При повторной выдаче образца вся холодная вода также обновляется. Калориметр и горячая вода в измерениях не используются и предназначены только для транспортировки образца до рабочего места!
Налейте в металлическую кружку для измерений приблизительно $150~г$ воды комнатной температуры. Запишите точные значения её массы и температуры.
Запросите у дежурного по аудитории калориметр с горячей водой и стеклянным образцом внутри. Считайте, что образец и горячая вода в калориметре гарантированно достигают теплового равновесия при температуре $70~^\circ\mathrm C$. Для контроля температуры в транспортировочном контейнере используйте выданный вам термометр. При достижении температуры в калориметре $70\,^\circ\mathrm C$ выньте стекло из стакана с водой, быстро оботрите его салфеткой и поместите в подготовленную металлическую кружку с водой комнатной температуры. В дальнейшей работе транспортировочный калориметр и горячая вода в нем не используются, но остаются на вашем рабочем месте до конца тура. Согните хвостик проволочного крепления на стеклянном образце так, чтобы он не выступал из воды. Накройте воду в кружке прозрачной пластиковой крышкой и вставьте в отверстие крышки термометр.
Проведите измерение зависимости температуры воды в кружке от времени. Во время измерений помешивайте воду в кружке, вращая крышку вместе с термометром. Проводите измерения не менее 30 минут.
После завершения эксперимента измерьте массу стеклянного образца. Массой проволоки можно пренебречь.
Постройте график измеренной зависимости. Укажите максимальную достигнутую температуру воды в кружке $T_{\max}$. Рассчитайте удельную теплоёмкость стекла на основе этих данных, считая, что тепловые потери отсутствуют. В расчетах пренебрегайте теплоёмкостью проволочки. Удельная теплоёмкость материала кружки: $470~Дж/(кг \cdot\, ^\circ\mathrm C)$. Удельная теплоёмкость воды: $4200~Дж/(кг \cdot\, ^\circ \mathrm C)$. Считайте, что вся масса кружки во время эксперимента имеет температуру, равную температуре воды.
Так как теплопроводность стекла достаточно низкая, образец отдает тепло сравнительно медленно. Предложите способ оценки тепла, которое кружка отдает окружающей среде за время всего эксперимента. Воспользуйтесь им для вычисления более точного значения удельной теплоемкости стекла. Для этого используйте график ранее измеренной зависимости. Считайте, что мощность тепловых потерь кружки с водой пропорциональна разности температур воды внутри неё и температуры окружающего воздуха.
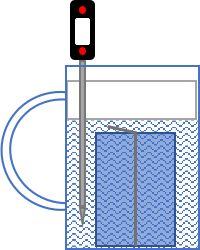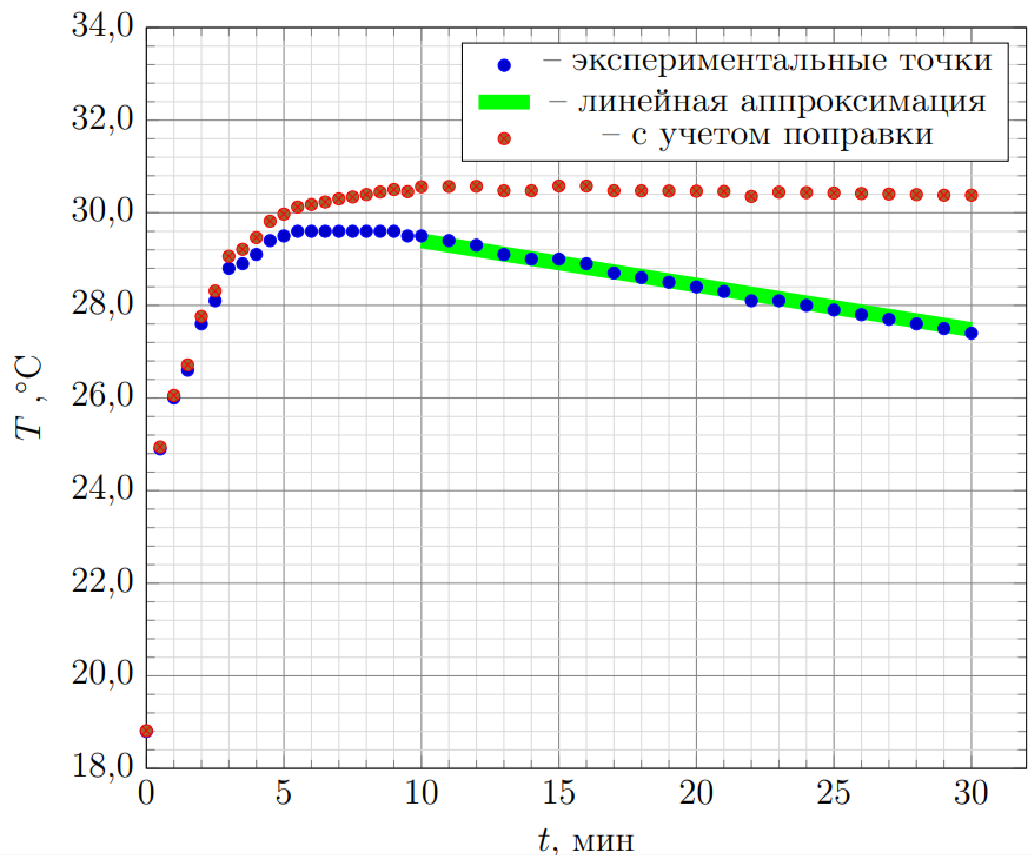
Налейте в металлическую кружку для измерений приблизительно $150~г$ воды комнатной температуры. Запишите точные значения её массы и температуры.
Решение: Измерим массу воды в кружке: Измерим комнатную температуру, убедившись, что она совпадает с температурой воды:
Ответ: \[m_{в}=151~ г\]  Измерим комнатную температуру, убедившись, что она совпадает с температурой воды:
Ответ: \[T_{в} = 18.8\, ^\circ \mathrm C\]

Запросите у дежурного по аудитории калориметр с горячей водой и стеклянным образцом внутри. Считайте, что образец и горячая вода в калориметре гарантированно достигают теплового равновесия при температуре $70~^\circ\mathrm C$. Для контроля температуры в транспортировочном контейнере используйте выданный вам термометр.
Решение: Начальная температура стекла перед погружением в кружку с водой комнатной температуры:
Ответ: \[T_{с} = 70\,^\circ\mathrm C\]

Проведите измерение зависимости температуры воды в кружке от времени. Во время измерений помешивайте воду в кружке, вращая крышку вместе с термометром. Проводите измерения не менее 30 минут.
Решение: Поместим стекло в сосуд с водой комнатной температуры, закроем крышкой и вставим термометр. Проведем измерения температуры воды в кружке от времени, перемешивая воду термометром. Занесем данные в таблицу. | $t,~ мин$ | $T ,~^\circ\mathrm C$ | $S, ~10^3 ~^\circ \mathrm C \cdot {с}$ | $T+\Delta T,~ ^\circ\mathrm C$ | | --- | --- | --- | --- | --- | --- | --- | --- | | 0.0 | 18.8 | 0.09 | 18.8 | 11.0 | 29.4 | 7.01 | 30.6 | | 0.5 | 24.9 | 0.26 | 24.9 | 12.0 | 29.3 | 7.63 | 30.6 | | 1.0 | 26.0 | 0.45 | 26.1 | 13.0 | 29.1 | 8.25 | 30.5 | | 1.5 | 26.6 | 0.70 | 26.7 | 14.0 | 29.0 | 8.86 | 30.5 | | 2.0 | 27.6 | 0.97 | 27.8 | 15.0 | 29.0 | 9.47 | 30.6 | | 2.5 | 28.1 | 1.26 | 28.3 | 16.0 | 28.9 | 10.07 | 30.6 | | 3.0 | 28.8 | 1.56 | 29.1 | 17.0 | 28.7 | 10.66 | 30.5 | | 3.5 | 28.9 | 1.87 | 29.2 | 18.0 | 28.6 | 11.25 | 30.5 | | 4.0 | 29.1 | 2.18 | 29.5 | 19.0 | 28.5 | 11.82 | 30.5 | | 4.5 | 29.4 | 2.50 | 29.8 | 20.0 | 28.4 | 12.40 | 30.5 | | 5.0 | 29.5 | 2.83 | 30.0 | 21.0 | 28.3 | 12.96 | 30.5 | | 5.5 | 29.6 | 3.15 | 30.1 | 22.0 | 28.1 | 13.52 | 30.4 | | 6.0 | 29.6 | 3.47 | 30.2 | 23.0 | 28.1 | 14.07 | 30.4 | | 6.5 | 29.6 | 3.80 | 30.2 | 24.0 | 28.0 | 14.62 | 30.4 | | 7.0 | 29.6 | 4.12 | 303 | 25.0 | 27.9 | 15.17 | 30.4 | | 7.5 | 29.6 | 4.45 | 30.3 | 26.0 | 27.8 | 15.70 | 30.4 | | 8.0 | 29.6 | 4.77 | 30.4 | 27.0 | 27.7 | 16.23 | 30.4 | | 8.5 | 29.6 | 5.09 | 30.4 | 28.0 | 27.6 | 16.76 | 30.4 | | 9.0 | 29.6 | 5.42 | 30.5 | 29.0 | 27.5 | 17.28 | 30.4 | | 9.5 | 29.5 | 5.74 | 305 | 30.0 | 27.4 | $-$ | $-$ | | 10.0 | 29.5 | 6.38 | 30.6 | $-$ | $-$ | $-$ | $-$ |
Ответ: | $t,~ мин$ | $T ,~^\circ\mathrm C$ | $S, ~10^3 ~^\circ \mathrm C \cdot {с}$ | $T+\Delta T,~ ^\circ\mathrm C$ | | --- | --- | --- | --- | --- | --- | --- | --- | | 0.0 | 18.8 | 0.09 | 18.8 | 11.0 | 29.4 | 7.01 | 30.6 | | 0.5 | 24.9 | 0.26 | 24.9 | 12.0 | 29.3 | 7.63 | 30.6 | | 1.0 | 26.0 | 0.45 | 26.1 | 13.0 | 29.1 | 8.25 | 30.5 | | 1.5 | 26.6 | 0.70 | 26.7 | 14.0 | 29.0 | 8.86 | 30.5 | | 2.0 | 27.6 | 0.97 | 27.8 | 15.0 | 29.0 | 9.47 | 30.6 | | 2.5 | 28.1 | 1.26 | 28.3 | 16.0 | 28.9 | 10.07 | 30.6 | | 3.0 | 28.8 | 1.56 | 29.1 | 17.0 | 28.7 | 10.66 | 30.5 | | 3.5 | 28.9 | 1.87 | 29.2 | 18.0 | 28.6 | 11.25 | 30.5 | | 4.0 | 29.1 | 2.18 | 29.5 | 19.0 | 28.5 | 11.82 | 30.5 | | 4.5 | 29.4 | 2.50 | 29.8 | 20.0 | 28.4 | 12.40 | 30.5 | | 5.0 | 29.5 | 2.83 | 30.0 | 21.0 | 28.3 | 12.96 | 30.5 | | 5.5 | 29.6 | 3.15 | 30.1 | 22.0 | 28.1 | 13.52 | 30.4 | | 6.0 | 29.6 | 3.47 | 30.2 | 23.0 | 28.1 | 14.07 | 30.4 | | 6.5 | 29.6 | 3.80 | 30.2 | 24.0 | 28.0 | 14.62 | 30.4 | | 7.0 | 29.6 | 4.12 | 303 | 25.0 | 27.9 | 15.17 | 30.4 | | 7.5 | 29.6 | 4.45 | 30.3 | 26.0 | 27.8 | 15.70 | 30.4 | | 8.0 | 29.6 | 4.77 | 30.4 | 27.0 | 27.7 | 16.23 | 30.4 | | 8.5 | 29.6 | 5.09 | 30.4 | 28.0 | 27.6 | 16.76 | 30.4 | | 9.0 | 29.6 | 5.42 | 30.5 | 29.0 | 27.5 | 17.28 | 30.4 | | 9.5 | 29.5 | 5.74 | 305 | 30.0 | 27.4 | $-$ | $-$ | | 10.0 | 29.5 | 6.38 | 30.6 | $-$ | $-$ | $-$ | $-$ | Ответ: $t,~ мин$$T ,~^\circ\mathrm C$$S, ~10^3 ~^\circ \mathrm C \cdot {с}$$T+\Delta T,~ ^\circ\mathrm C$0.018.8 0.0918.811.029.4 7.0130.60.524.9 0.2624.912.029.37.6330.61.026.0 0.4526.113.029.1 8.2530.51.526.6 0.7026.714.029.08.8630.52.027.6 0.9727.815.029.0 9.4730.62.528.11.2628.316.028.9 10.0730.63.028.8 1.5629.117.028.7 10.6630.53.528.9 1.8729.218.028.6 11.2530.54.029.1 2.1829.519.028.5 11.8230.54.529.4 2.5029.820.028.4 12.4030.55.029.52.8330.021.028.312.9630.55.529.63.1530.122.028.113.5230.46.029.63.4730.223.028.114.0730.46.529.63.8030.224.028.014.6230.47.029.64.1230325.027.915.1730.47.529.64.4530.326.027.815.7030.48.029.64.7730.427.027.716.2330.48.529.65.0930.428.027.616.7630.49.029.65.4230.529.027.517.2830.49.529.55.7430530.027.4$-$$-$10.029.56.3830.6$-$$-$$-$$-$

После завершения эксперимента измерьте массу стеклянного образца. Массой проволоки можно пренебречь.
Ответ: \[m_\text{c}=242.5~г\]

Постройте график измеренной зависимости. Укажите максимальную достигнутую температуру воды в кружке $T_{\max}$. Рассчитайте удельную теплоёмкость стекла на основе этих данных, считая, что тепловые потери отсутствуют. В расчетах пренебрегайте теплоёмкостью проволочки. Удельная теплоёмкость материала кружки: $470~Дж/(кг \cdot\, ^\circ\mathrm C)$. Удельная теплоёмкость воды: $4200~Дж/(кг \cdot\, ^\circ \mathrm C)$. Считайте, что вся масса кружки во время эксперимента имеет температуру, равную температуре воды.
Решение: Построим график исследованной зависимости температуры внутри стакана от времени. Видно, что через время $t_{\max}=7.5~ мин$ температура в воды в кружке достигает максимума: Рассчитаем на основе этих данных удельную теплоемкость стекла без учета тепловых потерь. Считая, что к моменту достижения водой максимальной температуры установилось тепловое равновесие, а обмена теплом с окружающей средой не происходило запишем уравнение теплового баланса:\begin{equation}C_{в} m_{в} (T_{\max}-T_{в}) + C_{к} m_{к} (T_{\max}-T_{в}) =C'_{с} m_{с} (T_{с}-T_{\max}),\end{equation}где $C_\text{в}=4200 \ \text{Дж}/(\text{кг}\cdot\,^\circ\mathrm C)$ — удельная теплоемкость воды, $C_\text{к}=470 \ \text{Дж}/(\text{кг}\cdot\,^\circ\mathrm C)$ — удельная теплоемкость кружки. Массу кружки измерим на весах предварительно вылив из нее воду в пластиковый стакан: $m_\text{к} = 60~ г$, массой утеплителя на дне можно пренебречь по сравнению с массой кружки. Тогда с учетом массы стекла $m_\text{c}=242.5~г$ получаем для удельной теплоемкости стекла:
Ответ: Видно, что через время $t_{\max}=7.5~ мин$ температура в воды в кружке достигает максимума:
Ответ: \[T_{\max}=29.6\,^\circ\mathrm C\]  Рассчитаем на основе этих данных удельную теплоемкость стекла без учета тепловых потерь. Считая, что к моменту достижения водой максимальной температуры установилось тепловое равновесие, а обмена теплом с окружающей средой не происходило запишем уравнение теплового баланса:\begin{equation}C_{в} m_{в} (T_{\max}-T_{в}) + C_{к} m_{к} (T_{\max}-T_{в}) =C'_{с} m_{с} (T_{с}-T_{\max}),\end{equation}где $C_\text{в}=4200 \ \text{Дж}/(\text{кг}\cdot\,^\circ\mathrm C)$ — удельная теплоемкость воды, $C_\text{к}=470 \ \text{Дж}/(\text{кг}\cdot\,^\circ\mathrm C)$ — удельная теплоемкость кружки. Массу кружки измерим на весах предварительно вылив из нее воду в пластиковый стакан: $m_\text{к} = 60~ г$, массой утеплителя на дне можно пренебречь по сравнению с массой кружки. Тогда с учетом массы стекла $m_\text{c}=242.5~г$ получаем для удельной теплоемкости стекла:
Ответ: \begin{equation}C'_{с} = \frac{ (T_{\max}-T_{в})\dot (C_{в}m_{в} + C_{к}m_{к})}{m_{с} (T_{с}-T_{\max})} = 730 \ \text{Дж}/(\text{кг}\cdot\,^\circ\mathrm C)\end{equation}

Так как теплопроводность стекла достаточно низкая, образец отдает тепло сравнительно медленно. Предложите способ оценки тепла, которое кружка отдает окружающей среде за время всего эксперимента. Воспользуйтесь им для вычисления более точного значения удельной теплоемкости стекла. Для этого используйте график ранее измеренной зависимости. Считайте, что мощность тепловых потерь кружки с водой пропорциональна разности температур воды внутри неё и температуры окружающего воздуха.
Решение: Так как время установления максимальной температуры достаточно существенно, то для более точной оценки удельной теплоемкости стекла необходимо учесть теплопотери. Максимальная температура в кружке сохраняется в течение некоторого времени, вследствие того, что стекло отдает тепла воде примерно столько же, сколько вода отдает окружающей среде. При этом температура стекла все еще выше температуры воды. В дальнейшем температура стекла становится ближе к температуре воды, стекло отдает тепла меньше, а теплопотери в окружающую среду сохраняются. Вследствие этого вода остывает. Через достаточно большое время, после достижения максимальной температуры, можно предположить, что температура стекла практически сравнивается с температурой воды в стакане. Тогда скорость остывания воды (и стекла) связана лишь с мощностью тепловых потерь. Видно, что начиная с приблизительно $10$ минуты, график можно описать линейной функцией. Рассчитаем его угловой коэффициент на участке с $10$ до $30$ минуты, он составляет $k= - 0.0016~^\circ \mathrm C/\text{с}$. Будем считать, что для мощности тепловых потерь выполняется закон Ньютона—Рихмана. Тогда коэффициент тепловых потерь связан с угловым коэффициентом следующим выражением:\begin{equation}\alpha=\frac{(C_{в}m_{в}+C_{с}m_{с}+ C_{к}m_{к})k}{(T_1-T_{в})},\end{equation}где $T_1=28.4\,^\circ\mathrm C$ — средняя температура на линейном участке. В течение времени проведения эксперимента между измерениями экспериментальных точек с временами $t_i$ и $t_{i+1}$ содержимое стакана теряет энергию:\begin{equation}\Delta Q_i = \alpha \left(\frac{T_i+T_{i+1}}{2}-T_{в}\right)(t_{i+1}-t_i)\end{equation}Тогда за время $t$ полное количество энергии, которое потеряет система, можно рассчитать как сумму потерь энергии на каждом из этапов.\begin{equation}Q(t) = \sum \Delta Q_i =\alpha \sum \left(\frac{T_i+T_{i+1}}{2}-T_{в}\right)(t_{i+1}-t_i)= \alpha S(t)\end{equation}Величину, находящуюся под знаком суммы обозначим величиной $S(t)$, смысл которой — площадь между линией графика до момента времени $t$ и горизонтальной линией, соответствующей температуре $T_{в}$. Запишем тогда уравнение теплового баланса для системы, предполагая, что при некоторой температуре $T$, температура стекла совпадает с температурой воды.\begin{equation}Q =\alpha S(t)=(C_{с} m_{с} + C_{к} m_{к}) (T-T_{с})-C_{в} m_{в} (T-T_{в}).\end{equation}Тогда с учетом подстановки $\alpha$ и перестановки слагаемых получаем\begin{equation}(C_{в} m_{в}+C_{к} m_{к}) \left(T+\frac{kS(t)}{T_1-T_{в}}-T_{в}\right)=C_{с} m_{с} \left(T_{с}-T-\frac{kS(t)}{T_1-T_{в}}\right).\end{equation}Для качественного объяснения полученного результата можно ввести величину\begin{equation}\Delta T (t) =\frac{kS(t)}{T_1-T_{в}}.\end{equation}Можно сказать, что эта величина является поправкой к температуре воды в кружке, возникающей из-за тепловых потерь. Последнее полностью верно лишь в случае одинаковой температуры воды и стекла в кружке. На этапах до выравнивания температуры стекла и воды, следует говорить о поправке к средневзвешенной температуре содержимого в кружке. Для определения установившейся температуры с учетом поправки по температуре рассчитаем в каждой точке сумму температуры воды в стакане и поправки $\Delta T$. Построим график этой величины от времени. Видно, что начиная с приблизительно $18$ минуты график выходит на постоянную величину $T_{у}=30.5~^\circ \mathrm C$. Именно эту температуру будем считать той, которая бы установилась в стакане в отсутствии потерь. Эту же температуру можно найти не перестраивая график, а усреднив несколько значений температур с поправкой $T + \Delta T$ на конечном участке графика. Тогда удельная теплоемкость стекла составит:
Ответ: \begin{equation}C_{с} = \frac{(C_{в}m_{в} + C_{к}m_{к}) (T_{у}-T_{в})}{m_{с} (T_{с}-T_{у})} = 809 \ \text{Дж}/(\text{кг}\cdot\,^\circ\mathrm C).\end{equation}
Темы:
E, Термодинамика, Теплоемкость, Теплопроводность, IEPhO, Теплота, Температура